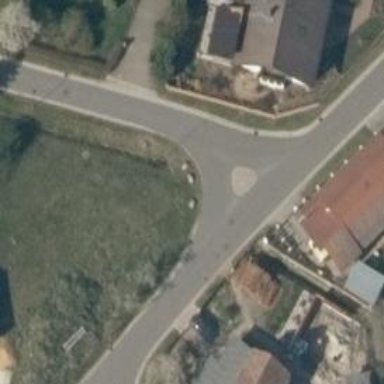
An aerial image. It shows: Residential road with asphalt surface and no sidewalk.